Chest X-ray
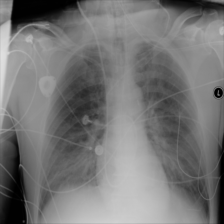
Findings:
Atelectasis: negative
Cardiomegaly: negative
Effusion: negative
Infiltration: positive
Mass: negative
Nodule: negative
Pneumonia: negative
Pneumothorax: negative
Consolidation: negative
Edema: negative
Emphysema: negative
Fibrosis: negative
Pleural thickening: negative
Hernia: negative